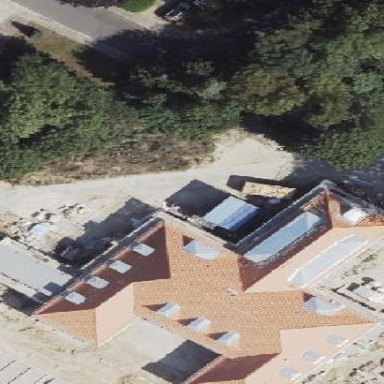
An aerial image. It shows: Building with hipped roof.